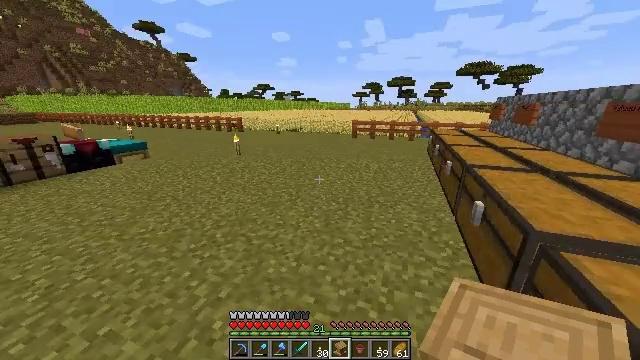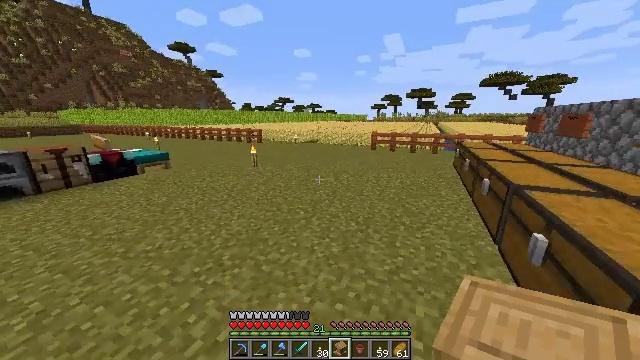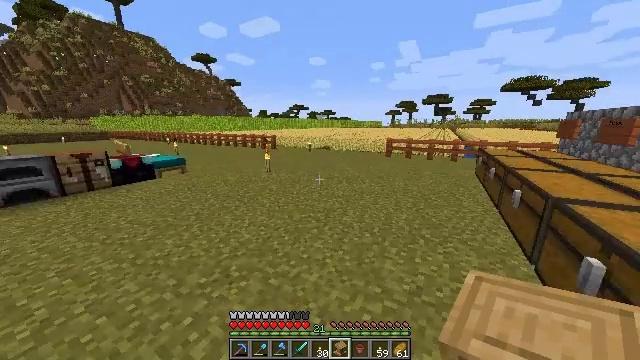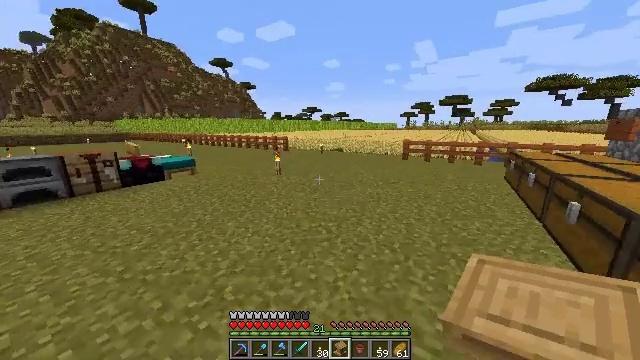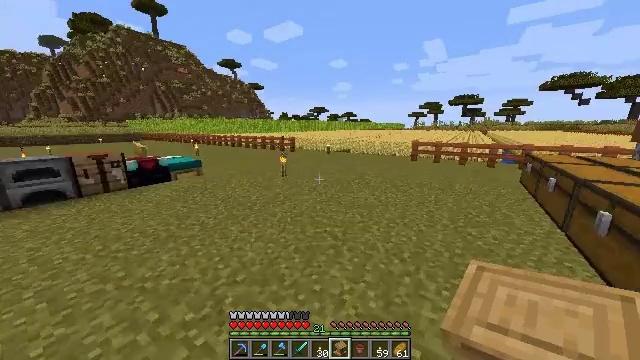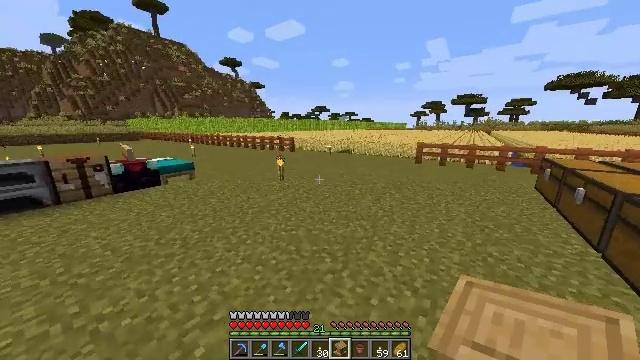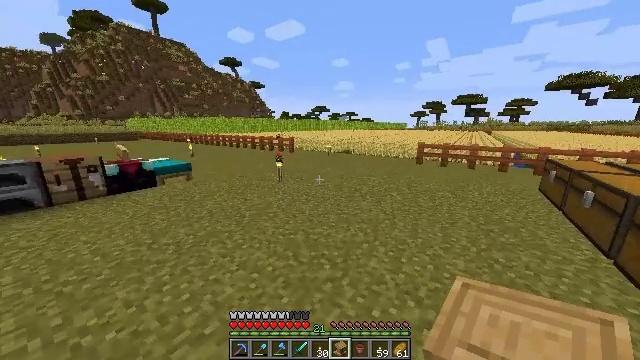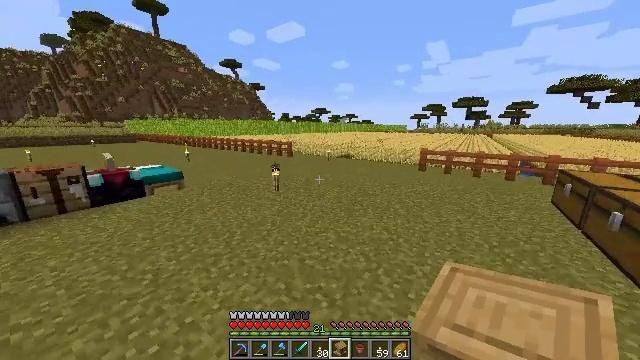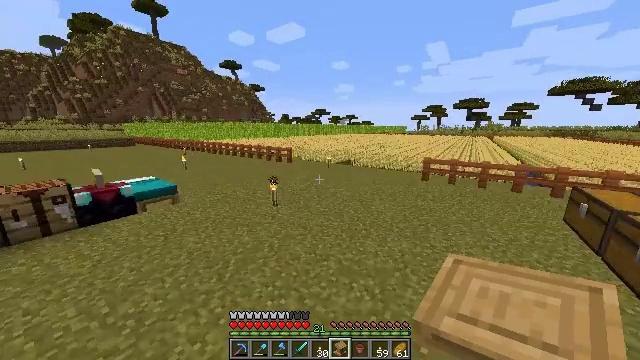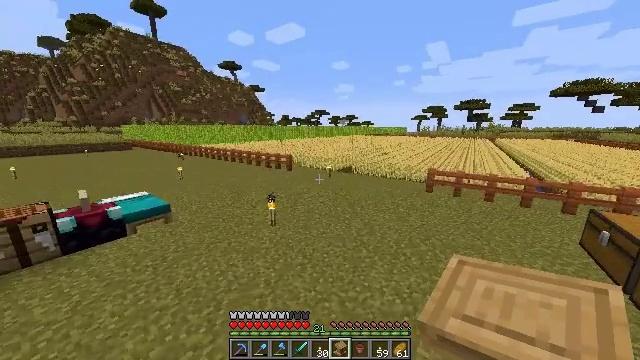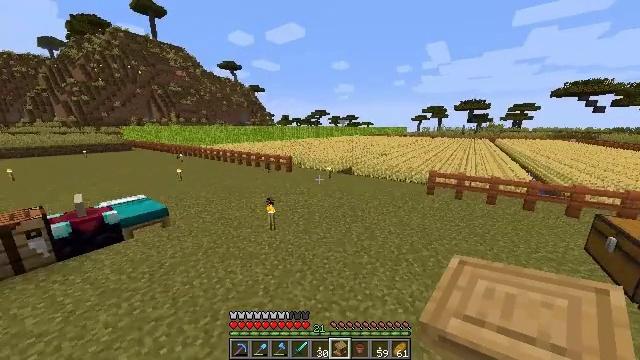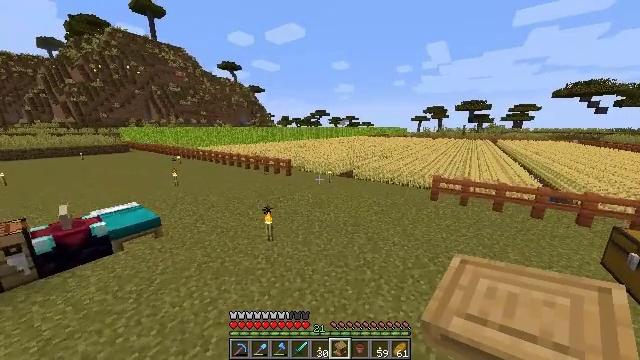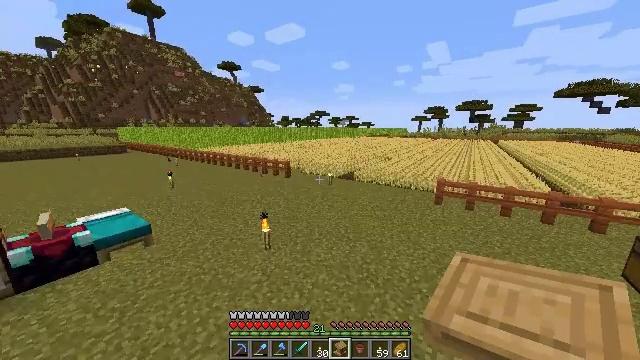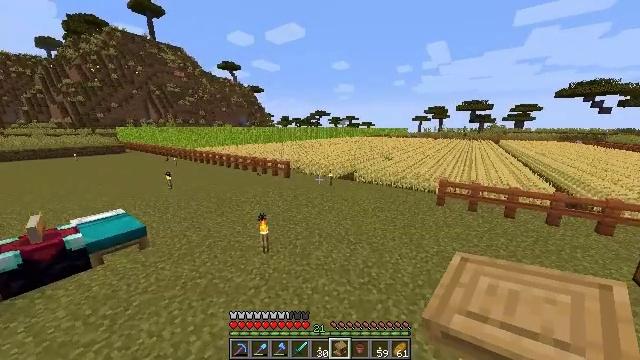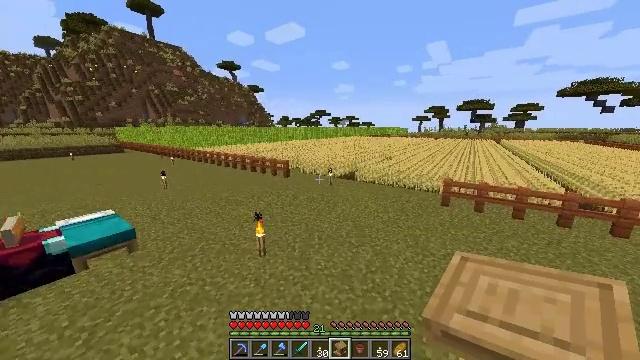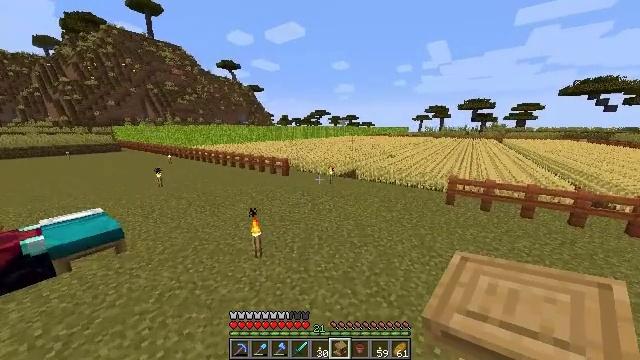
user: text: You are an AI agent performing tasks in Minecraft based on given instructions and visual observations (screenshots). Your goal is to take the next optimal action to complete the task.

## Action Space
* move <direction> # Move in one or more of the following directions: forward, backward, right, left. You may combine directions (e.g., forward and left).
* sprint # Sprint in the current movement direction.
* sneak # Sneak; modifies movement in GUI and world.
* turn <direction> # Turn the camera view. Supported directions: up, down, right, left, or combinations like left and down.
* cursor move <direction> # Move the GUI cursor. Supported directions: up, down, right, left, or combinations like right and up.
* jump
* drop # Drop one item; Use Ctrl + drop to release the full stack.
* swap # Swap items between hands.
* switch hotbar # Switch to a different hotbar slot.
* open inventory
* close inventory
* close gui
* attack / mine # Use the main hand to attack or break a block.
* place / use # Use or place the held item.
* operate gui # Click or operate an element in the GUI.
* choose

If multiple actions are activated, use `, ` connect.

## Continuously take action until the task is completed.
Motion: motion action
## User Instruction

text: Mine the sugar cane near rivers.
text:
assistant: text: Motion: move forward, sprint, turn left and up
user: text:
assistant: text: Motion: move forward, sprint, turn left and up
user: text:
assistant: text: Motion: move forward, sprint, turn left
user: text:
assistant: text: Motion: move forward, sprint, turn left
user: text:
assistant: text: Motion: move forward, sprint
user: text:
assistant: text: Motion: move forward, sprint
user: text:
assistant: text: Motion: move forward, sprint, jump
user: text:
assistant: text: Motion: move forward, sprint, jump
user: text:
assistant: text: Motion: move forward, sprint, jump
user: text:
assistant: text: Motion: move forward, sprint, jump
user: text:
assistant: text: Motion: move forward, sprint, jump
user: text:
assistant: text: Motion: move forward, sprint, jump
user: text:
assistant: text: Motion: move forward, sprint, jump
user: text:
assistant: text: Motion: move forward, sprint
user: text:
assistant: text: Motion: move forward, sprint
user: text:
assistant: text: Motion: move forward, sprint
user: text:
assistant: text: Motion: move forward, sprint
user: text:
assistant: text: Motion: move forward, sprint
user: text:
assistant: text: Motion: move forward, sprint
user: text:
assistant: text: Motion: move forward, sprint
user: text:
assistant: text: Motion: move forward, sprint
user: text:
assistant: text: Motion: move forward, sprint
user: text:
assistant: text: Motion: move forward, sprint
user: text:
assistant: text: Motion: move forward, sprint
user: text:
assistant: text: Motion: move forward, sprint
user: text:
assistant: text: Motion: move forward, sprint
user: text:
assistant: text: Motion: move forward, sprint
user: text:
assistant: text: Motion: move forward, sprint
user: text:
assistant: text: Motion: move forward, sprint
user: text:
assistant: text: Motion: move forward, sprint